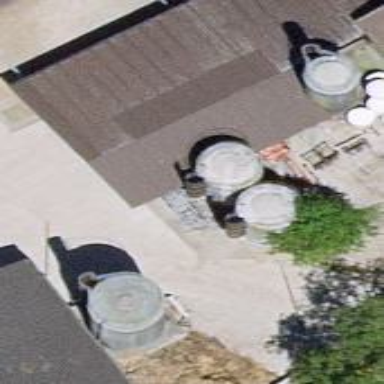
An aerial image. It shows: Silo.